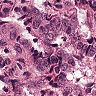
Metastatic tissue present: yes